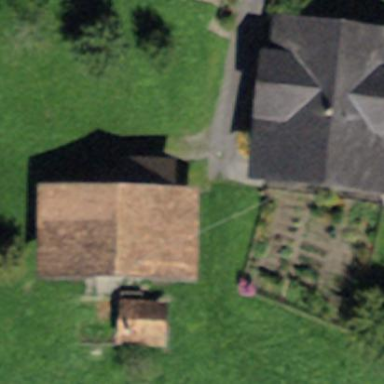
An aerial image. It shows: Rural barn.